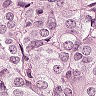
Metastatic tissue present: yes